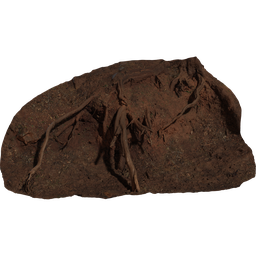
Label: nature